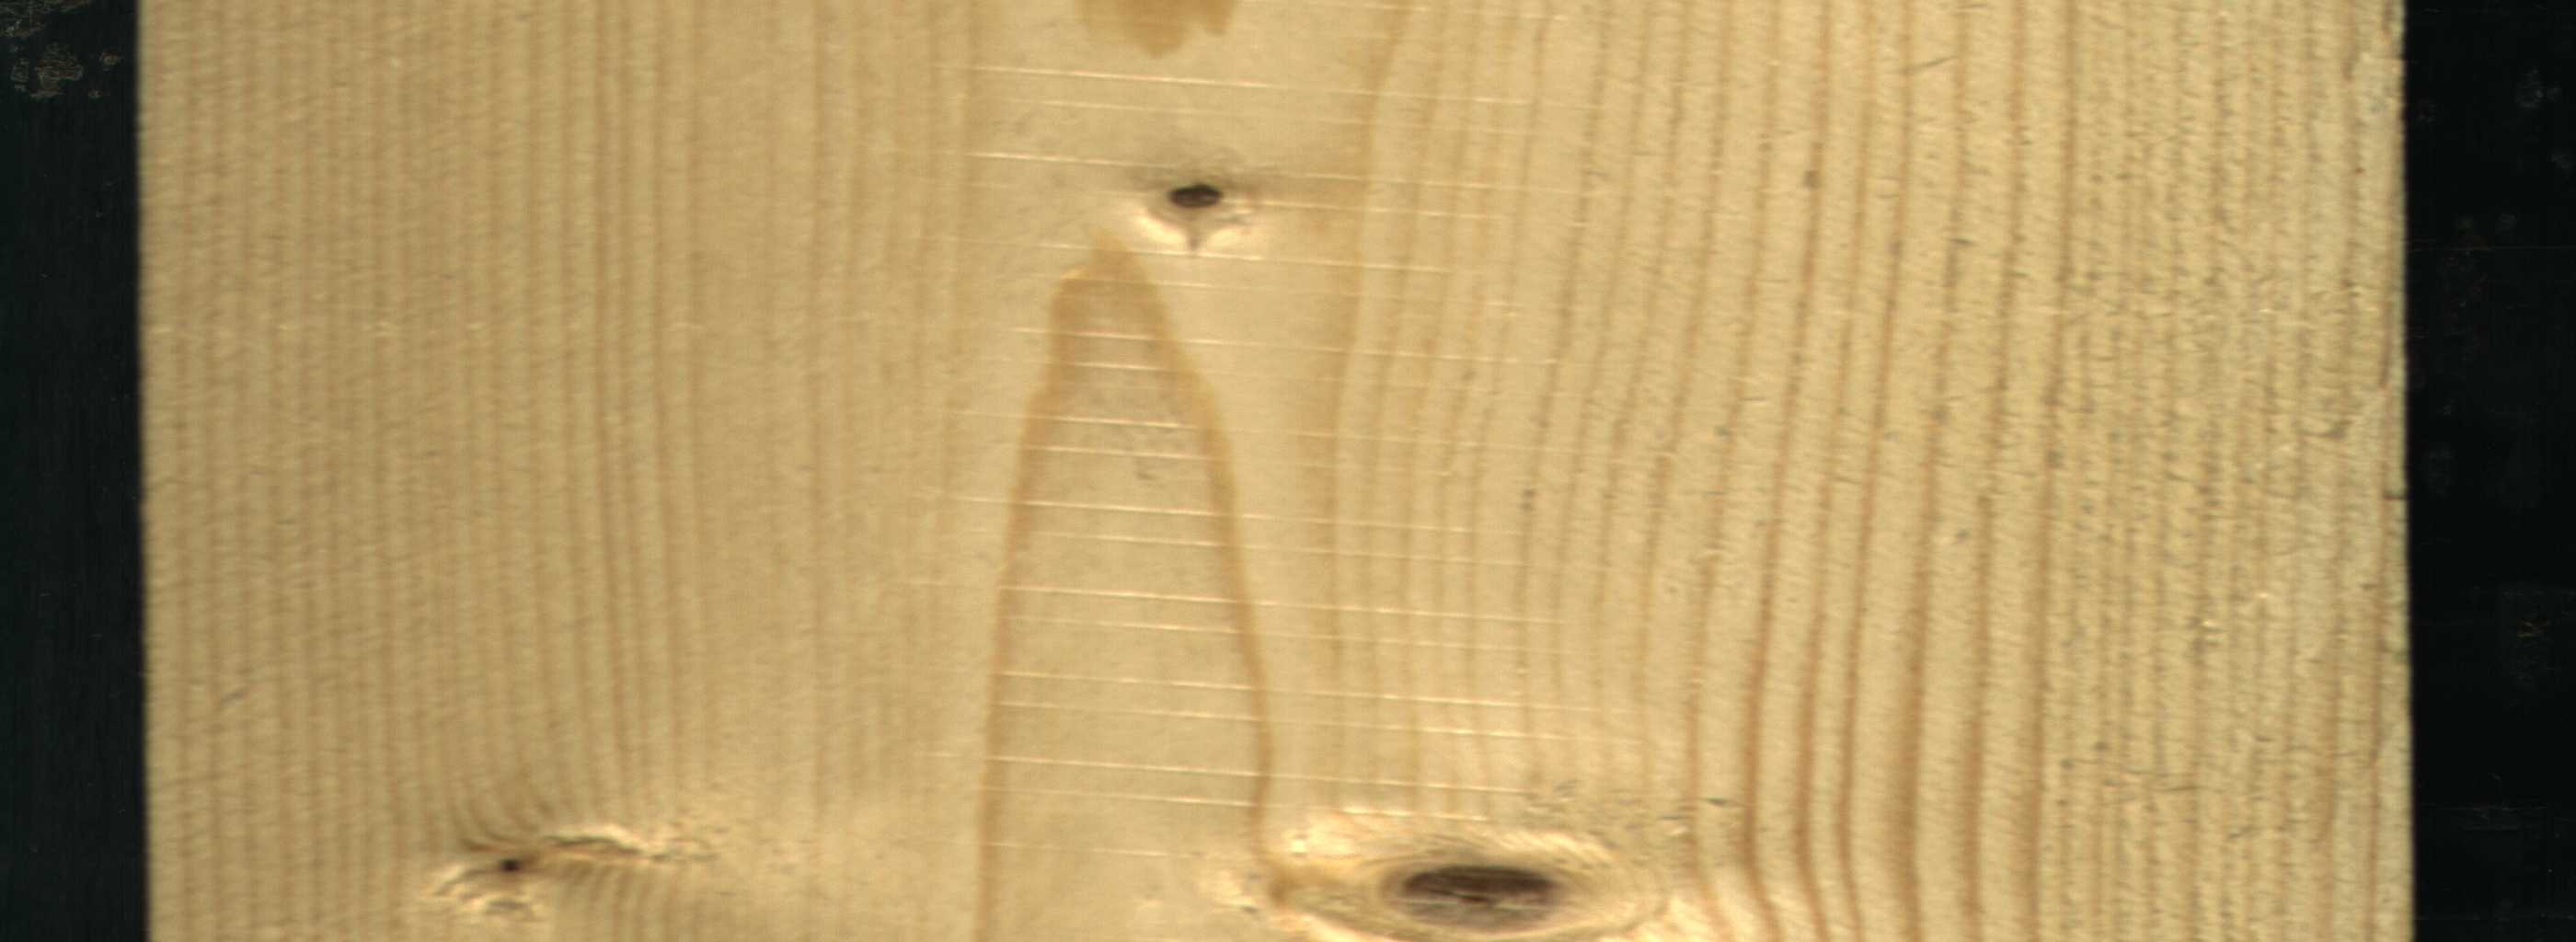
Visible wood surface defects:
Dead_Knot
Dead_Knot
Live_Knot